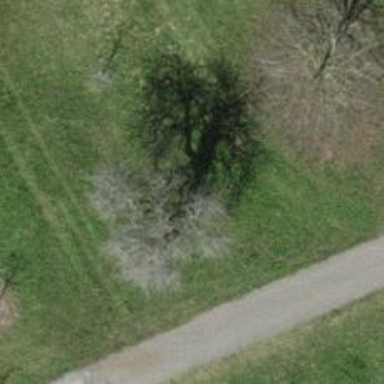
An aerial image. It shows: Urban tree adds touch of nature to the surroundings.